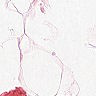
Metastatic tissue present: no